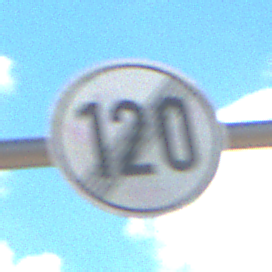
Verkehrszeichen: EndeGeschwindigkeit120
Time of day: Midday
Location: Outdoor (Nature)
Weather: PartlyCloudy
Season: NotSpecified
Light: Natural